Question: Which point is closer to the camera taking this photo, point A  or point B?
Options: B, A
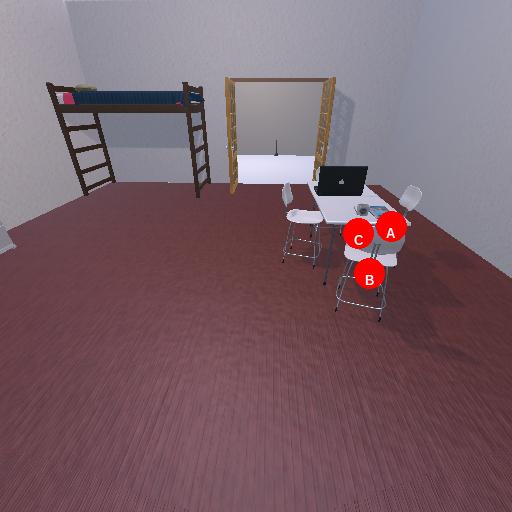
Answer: B